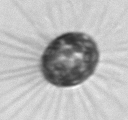
Label: Corethron_hystrix